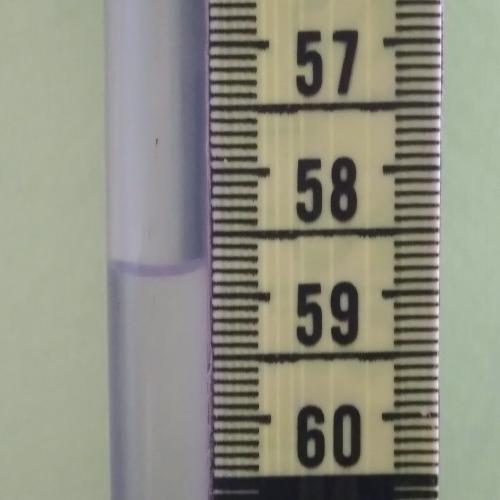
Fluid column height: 58.8 cm